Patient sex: F
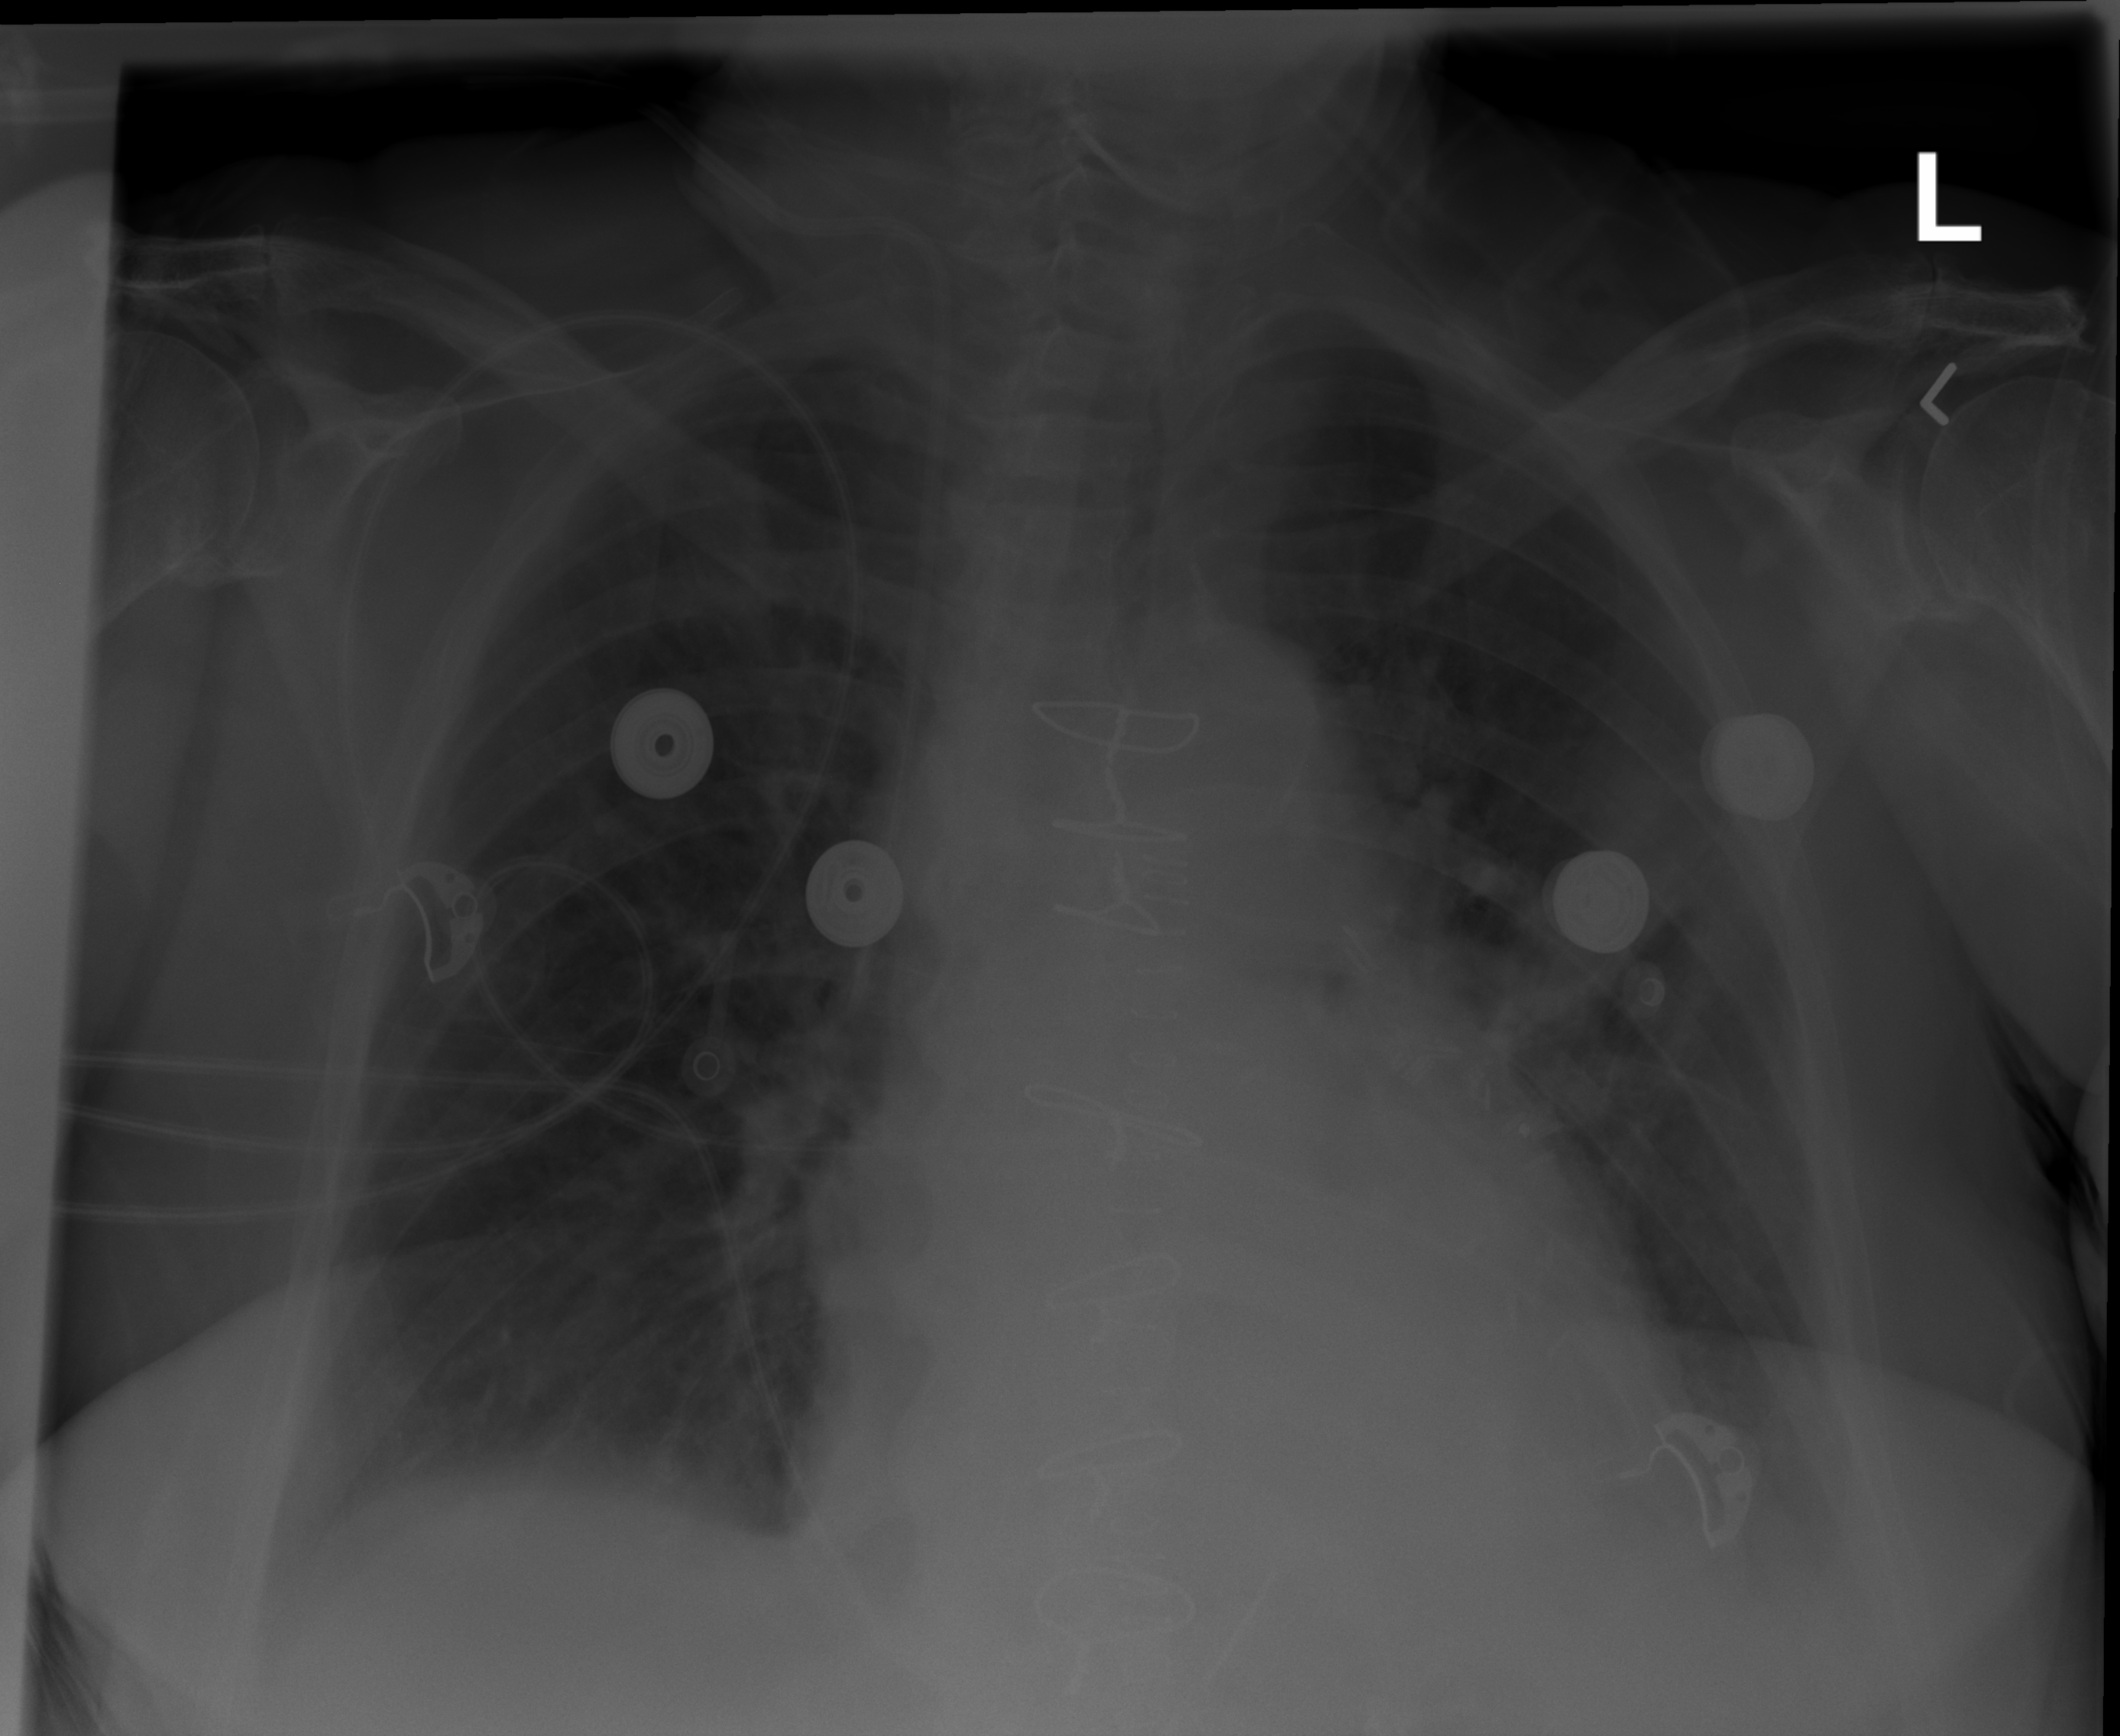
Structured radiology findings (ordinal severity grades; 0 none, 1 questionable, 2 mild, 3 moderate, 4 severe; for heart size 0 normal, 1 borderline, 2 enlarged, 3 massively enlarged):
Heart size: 0
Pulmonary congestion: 0
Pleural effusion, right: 0
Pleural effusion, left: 0
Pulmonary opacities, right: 0
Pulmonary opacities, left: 0
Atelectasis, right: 0
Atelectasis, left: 2